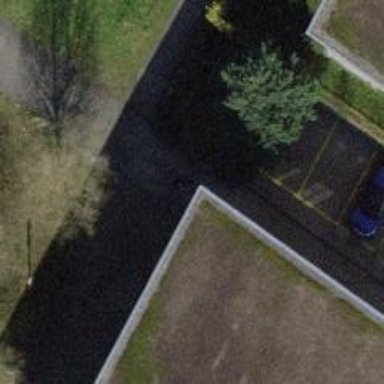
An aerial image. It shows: Bollard barrier.